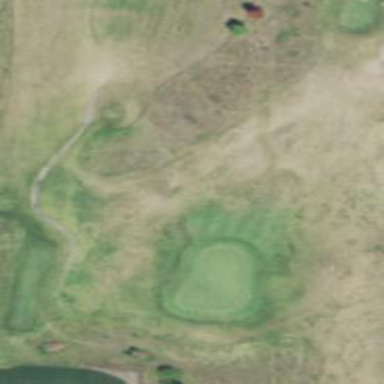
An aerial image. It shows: Rough area in golf course.